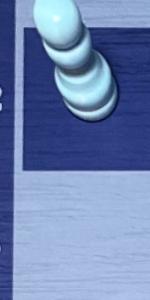
Label: Empty